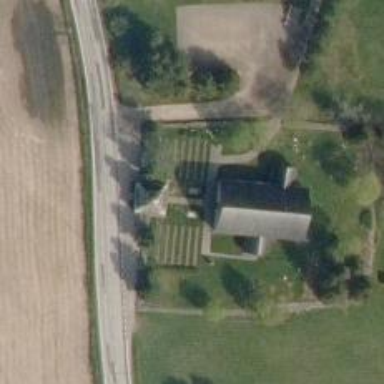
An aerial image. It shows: Historical site featuring war memorial.